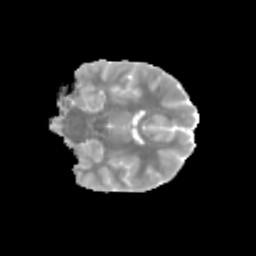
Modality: MD
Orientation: coronal
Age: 13
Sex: male
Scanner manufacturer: siemens
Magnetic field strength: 3 T
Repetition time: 3.8 s
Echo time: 0.07 s